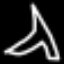
Label: The Eiffel Tower